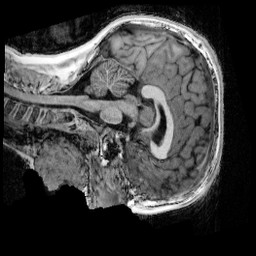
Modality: UNIT1_denoised
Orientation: sagittal
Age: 11
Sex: male
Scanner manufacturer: siemens
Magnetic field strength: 3 T
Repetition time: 4 s
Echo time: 0.00303 s